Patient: sex M, age 51
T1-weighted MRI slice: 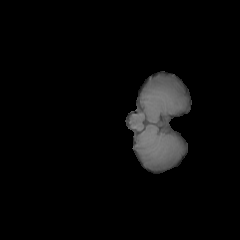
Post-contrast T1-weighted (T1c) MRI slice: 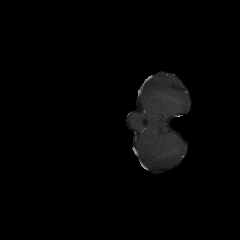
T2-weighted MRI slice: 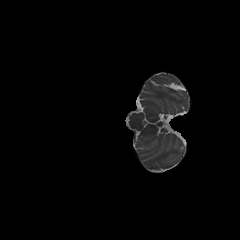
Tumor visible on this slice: no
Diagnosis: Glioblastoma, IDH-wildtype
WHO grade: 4